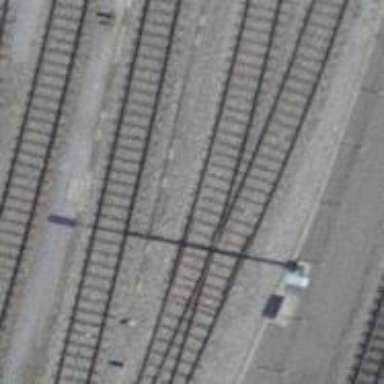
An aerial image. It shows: Single-track electrified railway service yard with contact line for trains.